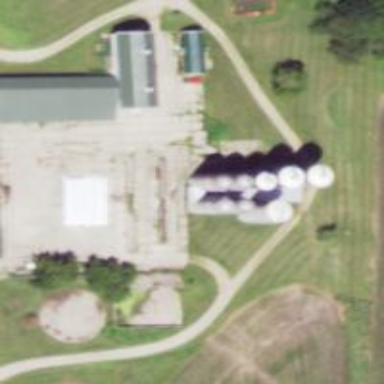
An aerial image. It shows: Silo.